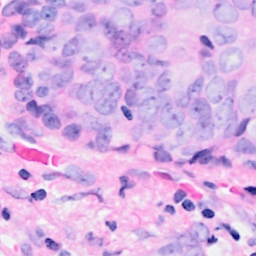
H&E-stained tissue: Breast